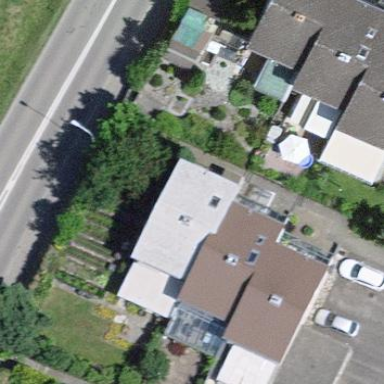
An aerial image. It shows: Simple and straightforward house.